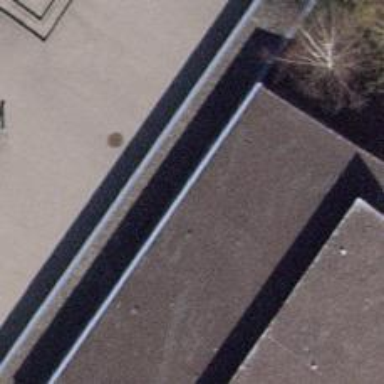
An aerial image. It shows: Brown bench.